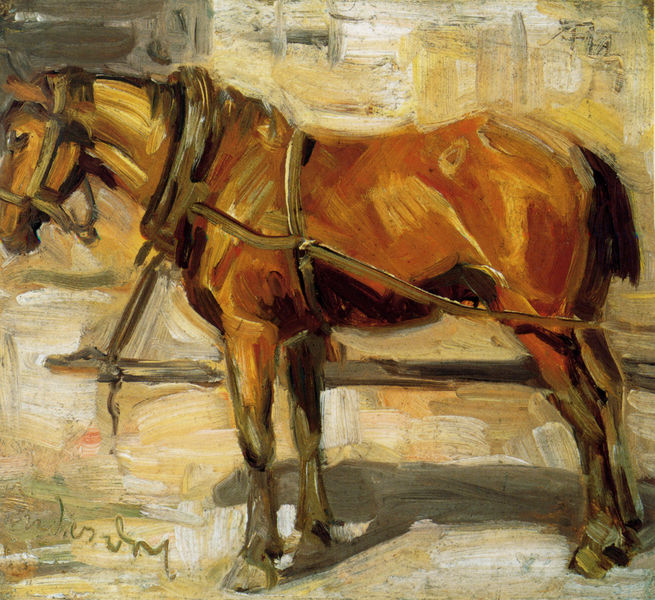
Titel: Kleine Pferdestudie I
Künstler: Franz Marc
Standort: Kochel am See
Institution: Franz Marc Museum
Schlagwörter: gemälde, kopf, schatten, weiß, gelb, grün, impressionismus, ocker, ausschnitt, braun, degas, grau, hell, hintergrund, licht, ohr, profil, rücken, schwarz, skizze, strasse, haus, rot, tier, beige, expressionismus, malerei, wand, augen, leinen, hals, signatur, öl, feld, häuser, pastos, sonne, boden, auge, ohren, arbeit, pferd, beine, erdig, fell, huf, hufe, mähne, schwanz, schweif, zaumzeug, zügel, schrift, seitlich, studie, last, abstrakt, signiert, kutsche, ziehen, wagen, pastös, duktus, riemen, bauch, warten, brun, striche, name, lovis, geschirr, deichsel, pinsel, pinselduktus, trense, flecken, eiß, weissw, schnauze, nüstern, müde, ölskizze, stall, halfter, zaum, stute, korinth, achse, stange, angespannt, kruppe, joch, pflug, gaul, hengst, schimmernd, zugtier, kummet, huffe, kutschpferd, lovis korinth, angebunden, ackergaul, zugpferd, eingespannt, modello, geduld, grober pinselstrich, zugkraft, deichse, schwanz kurz, blick müde, ölicht, arbeitspferd, arbeitstier, kumme, keine umgebung